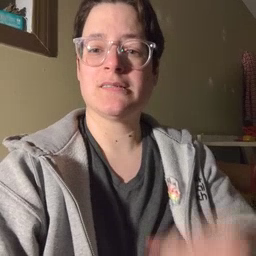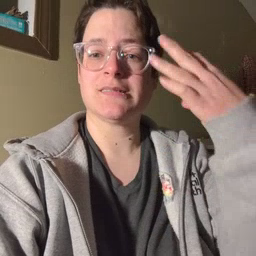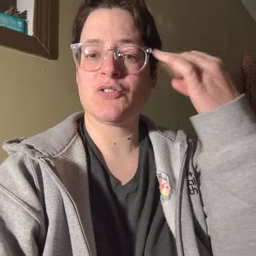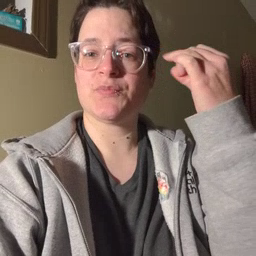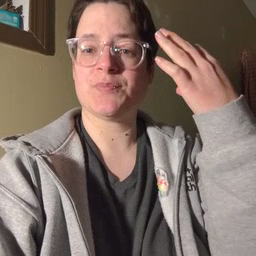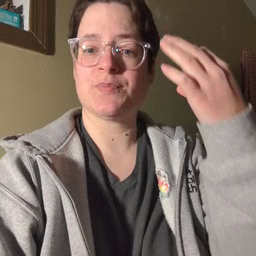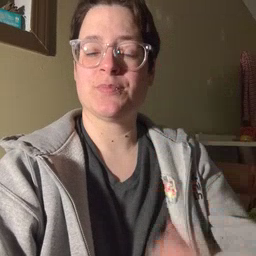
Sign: shower